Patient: sex F, age 48
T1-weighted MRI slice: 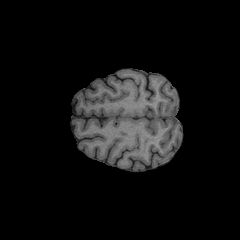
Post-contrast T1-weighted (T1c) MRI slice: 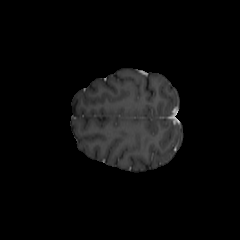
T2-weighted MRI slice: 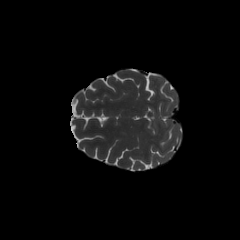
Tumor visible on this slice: no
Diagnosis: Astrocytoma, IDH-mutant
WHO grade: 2